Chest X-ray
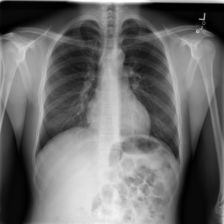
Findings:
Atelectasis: negative
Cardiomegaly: negative
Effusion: negative
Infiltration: negative
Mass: negative
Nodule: negative
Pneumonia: negative
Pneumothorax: negative
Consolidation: negative
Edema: negative
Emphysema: negative
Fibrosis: negative
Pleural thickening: negative
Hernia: negative